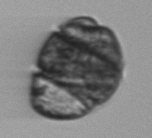
Label: Margalefidinium